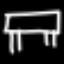
Label: bed